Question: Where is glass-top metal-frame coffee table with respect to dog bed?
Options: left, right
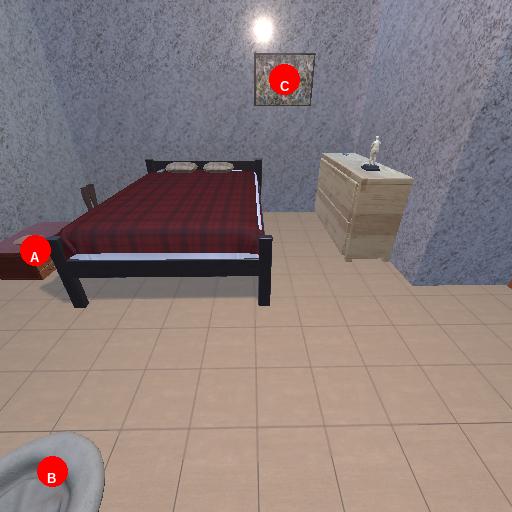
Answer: left